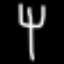
Label: fork